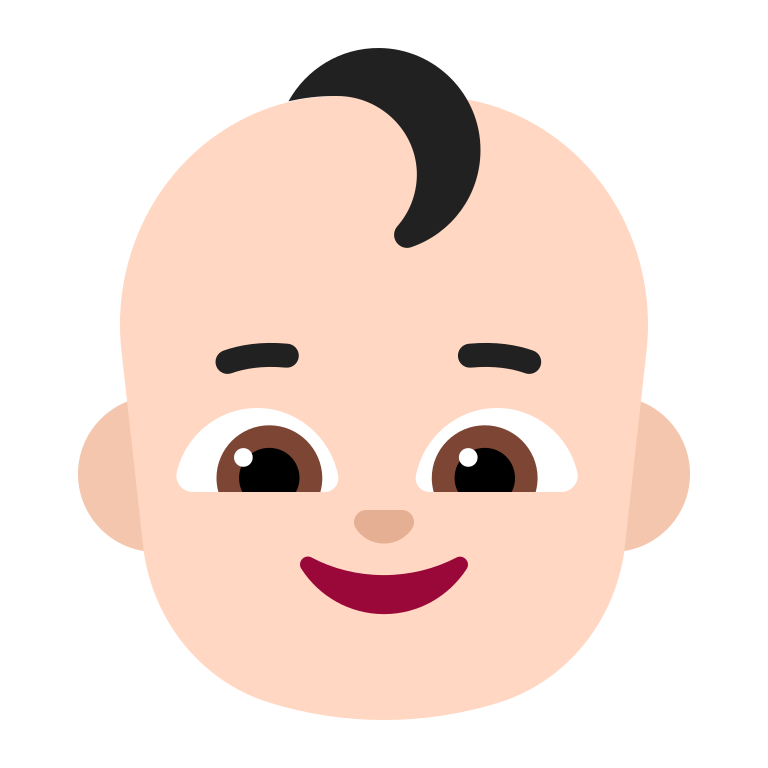
baby flat light